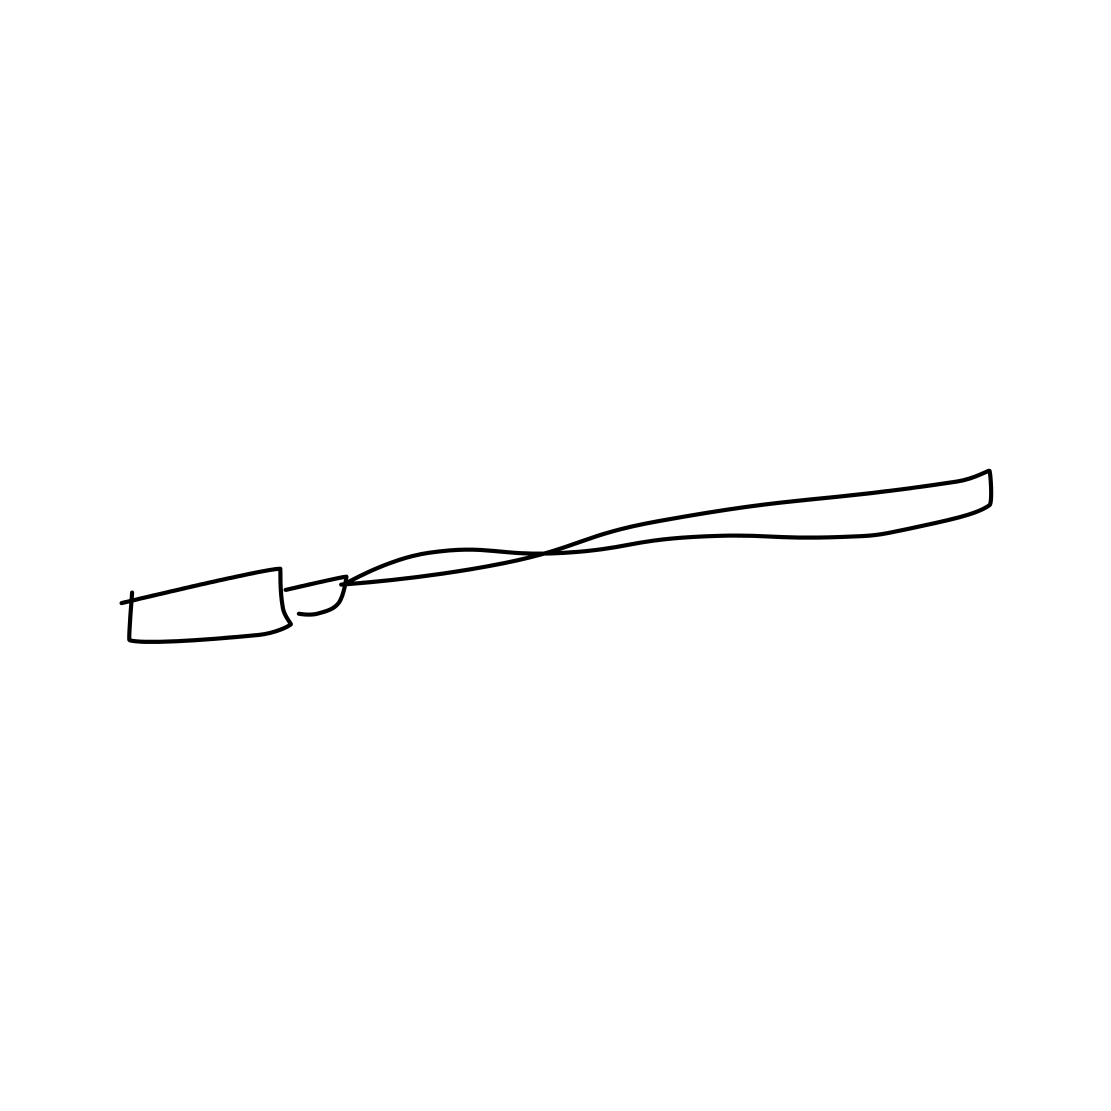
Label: sword